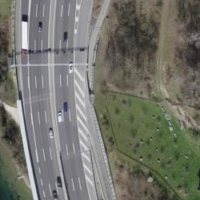
EUNIS habitat code: 57
Species observed at this site:
Corvus corone
Mergus merganser